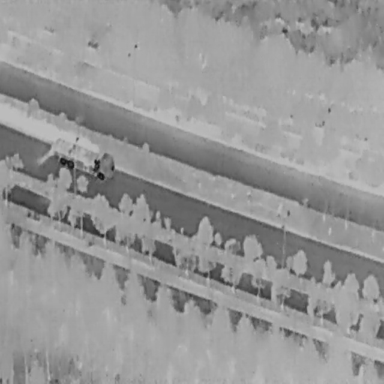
There is an OtherVehicle in the infrared image.